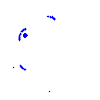
Particle: pion